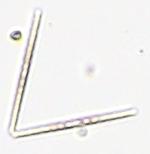
Label: Thalassionema